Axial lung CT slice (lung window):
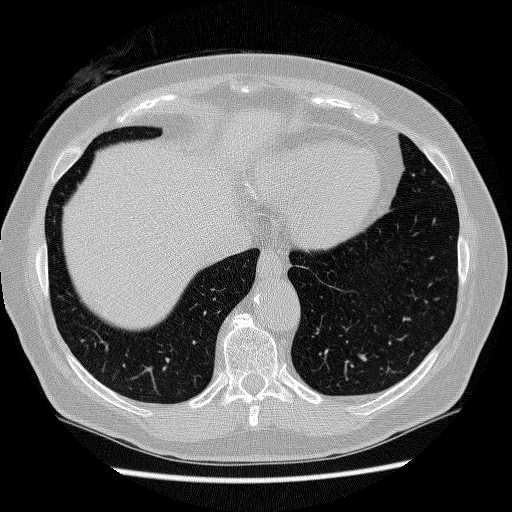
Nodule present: no